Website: apple
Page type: customer-info-address
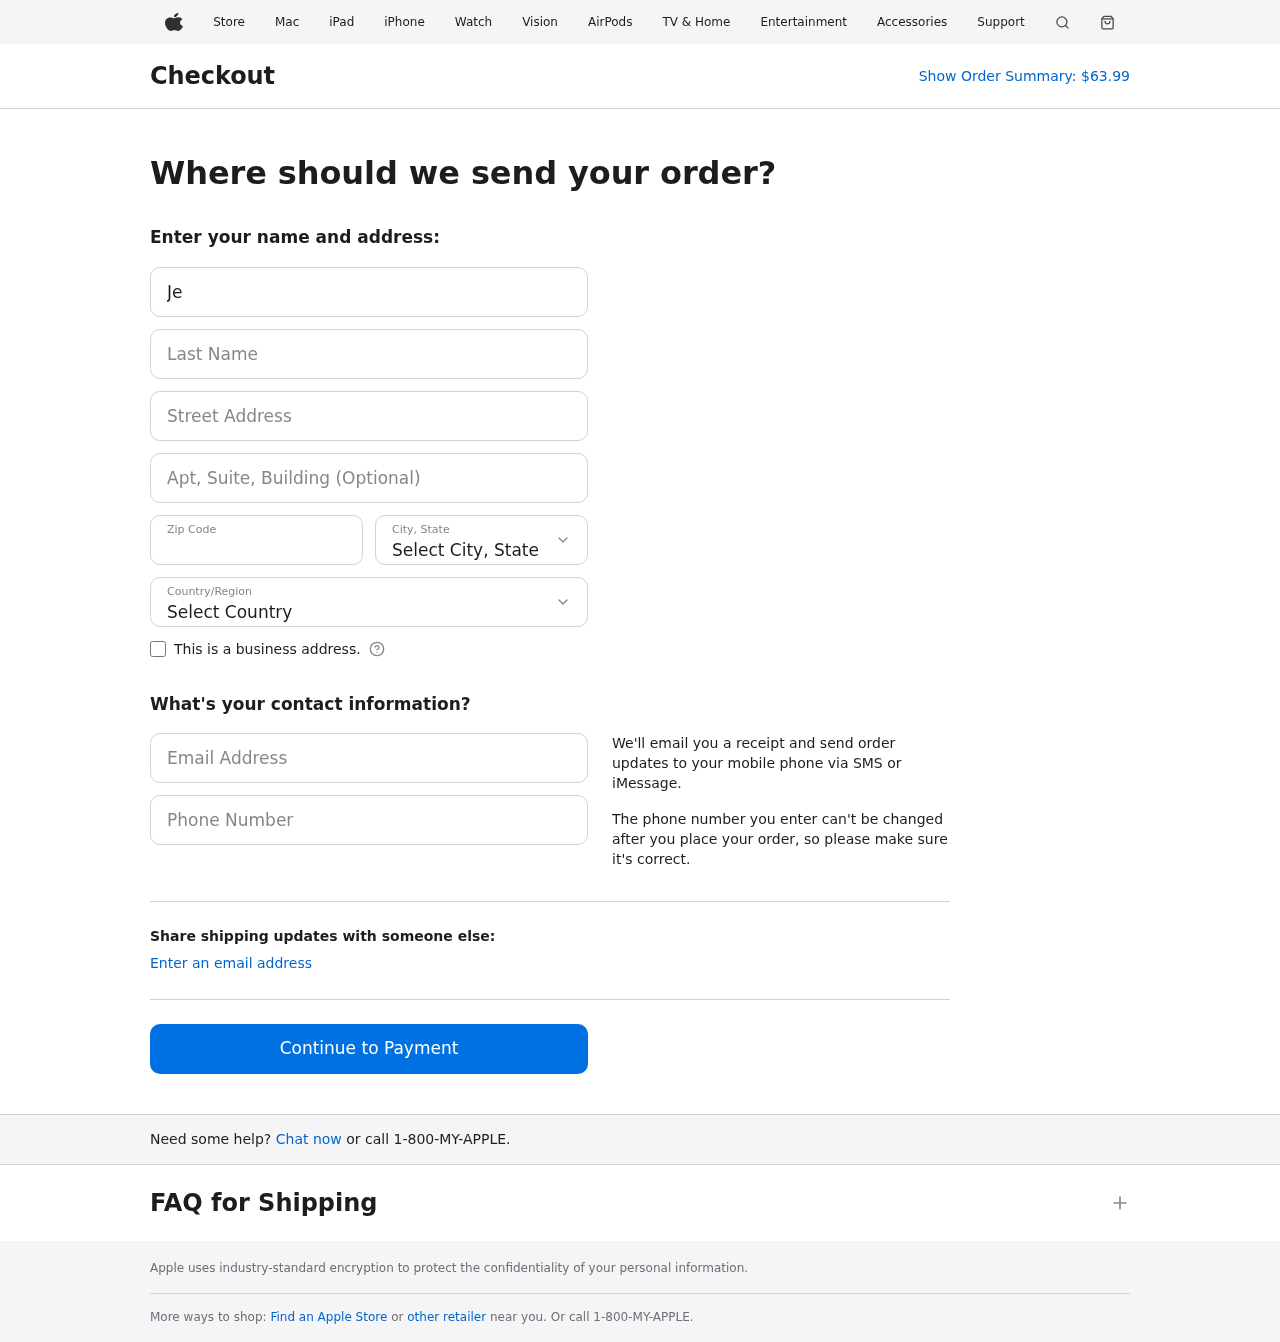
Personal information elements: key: PII_CITY_STATE
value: West Racheltown, CA
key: PII_COUNTRY
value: United States
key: PII_EMAIL
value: jerry.juarez@hotmail.com
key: PII_FIRSTNAME
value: Jerry
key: PII_LASTNAME
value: Juarez
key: PII_PHONE
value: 4986685216
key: PII_POSTCODE
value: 78405
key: PII_STREET
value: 9640 Vega Grove Apt. 143
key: PII_STREET2
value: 2576 Emily Passage Apt. 891
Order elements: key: ORDER_TOTAL
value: $63.99